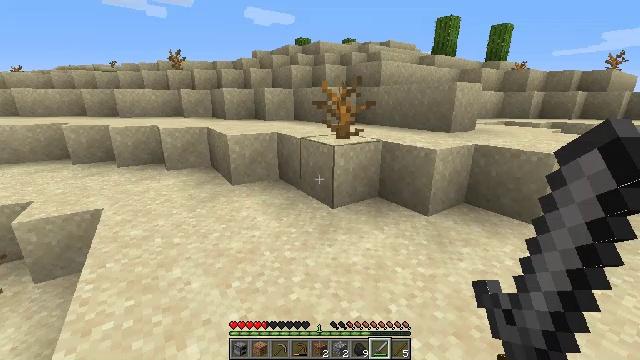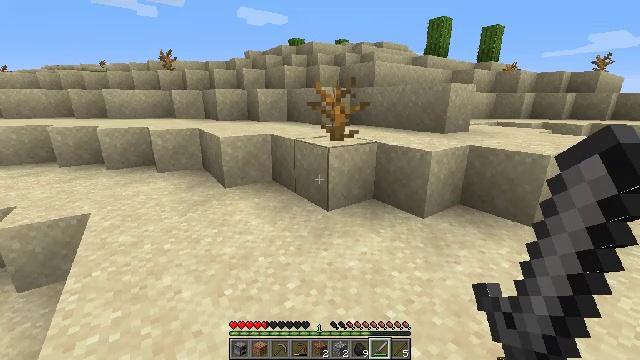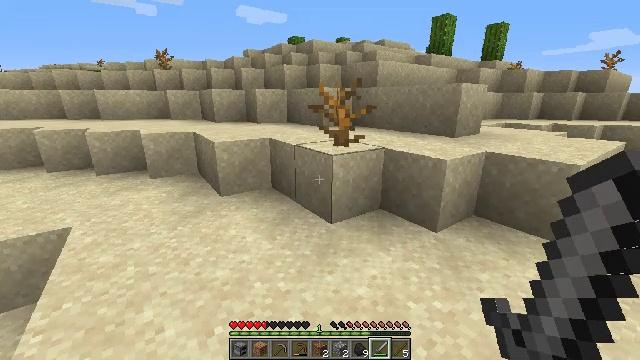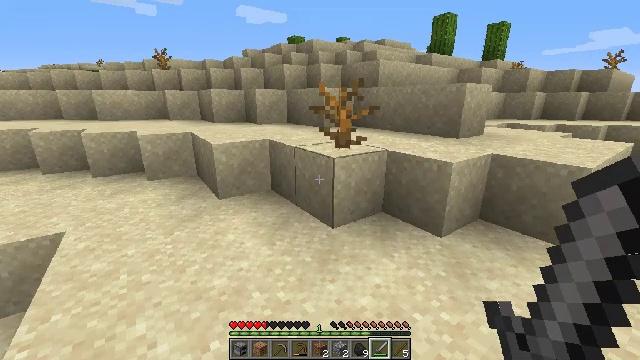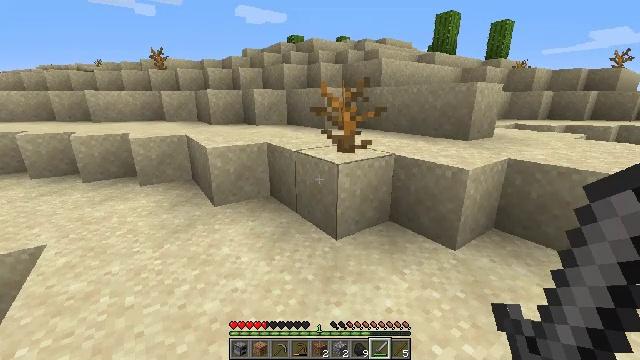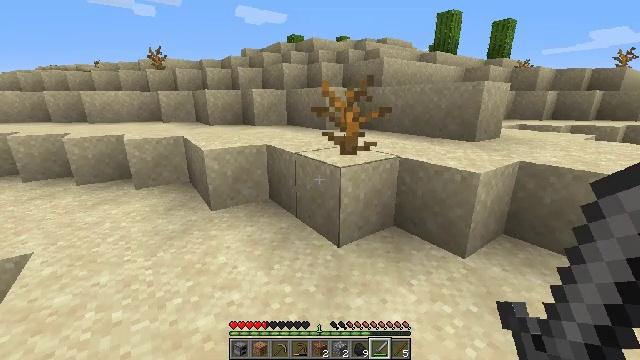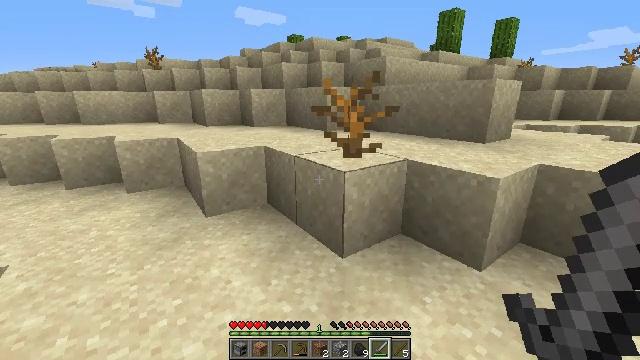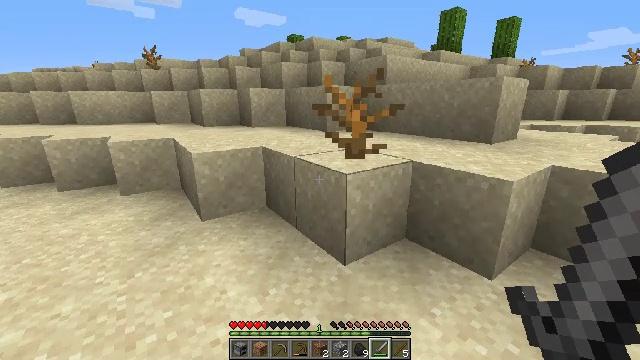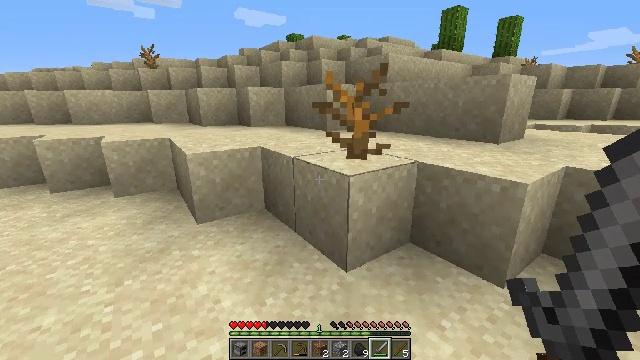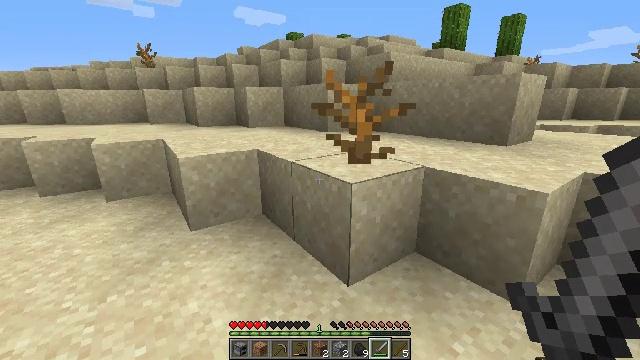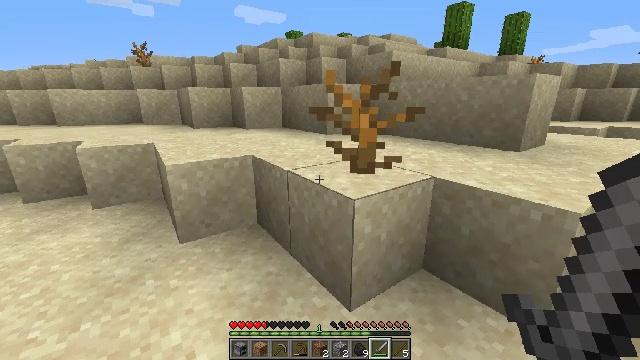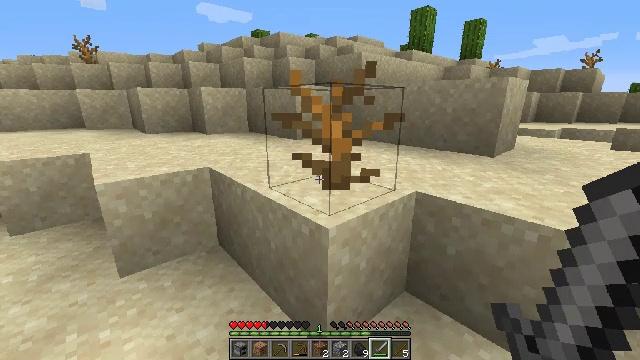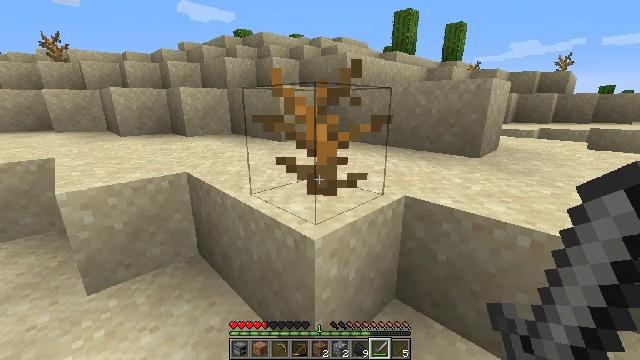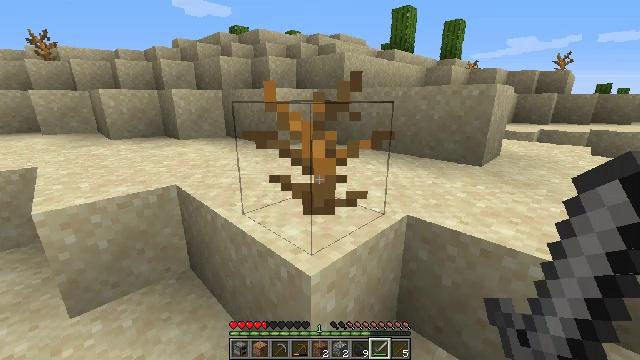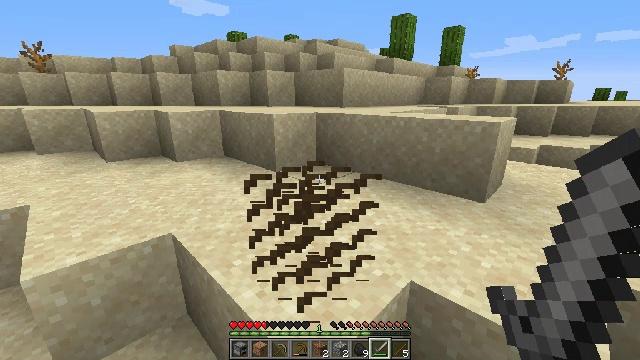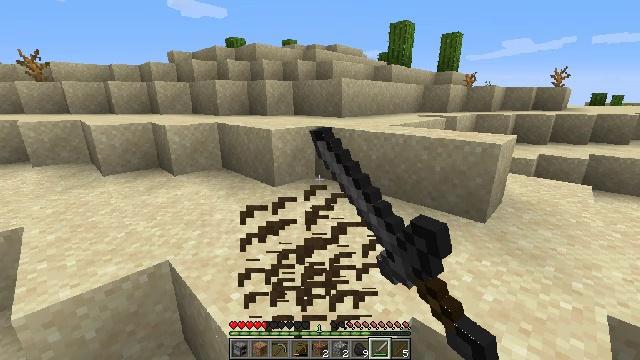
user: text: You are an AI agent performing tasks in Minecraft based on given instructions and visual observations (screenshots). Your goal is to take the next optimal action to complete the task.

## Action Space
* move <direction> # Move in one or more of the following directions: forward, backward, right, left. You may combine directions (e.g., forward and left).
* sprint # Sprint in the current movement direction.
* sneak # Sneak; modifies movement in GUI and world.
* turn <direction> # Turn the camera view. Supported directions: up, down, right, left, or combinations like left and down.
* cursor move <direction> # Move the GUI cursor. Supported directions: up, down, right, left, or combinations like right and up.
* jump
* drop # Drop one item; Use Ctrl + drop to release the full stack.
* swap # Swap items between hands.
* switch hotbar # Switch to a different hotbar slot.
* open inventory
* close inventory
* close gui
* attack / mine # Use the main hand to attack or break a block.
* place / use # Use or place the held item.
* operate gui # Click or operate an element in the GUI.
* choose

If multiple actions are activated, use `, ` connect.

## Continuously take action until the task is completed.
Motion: motion action
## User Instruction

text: Mine the dead bush in the desert.
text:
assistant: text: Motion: move forward, turn right
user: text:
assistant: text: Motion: move forward
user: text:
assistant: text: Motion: move forward
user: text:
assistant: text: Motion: move forward
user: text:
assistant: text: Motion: move forward
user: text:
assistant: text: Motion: move forward
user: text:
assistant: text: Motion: move forward
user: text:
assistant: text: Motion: move forward
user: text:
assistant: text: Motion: move forward
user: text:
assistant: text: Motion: move forward
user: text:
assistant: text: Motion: move forward, turn right
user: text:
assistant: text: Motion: move forward, turn right
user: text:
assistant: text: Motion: move forward, jump
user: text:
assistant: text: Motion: move forward, attack / mine, jump
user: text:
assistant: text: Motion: move forward, attack / mine, jump
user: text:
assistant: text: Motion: move forward, attack / mine, jump
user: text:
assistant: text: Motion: move forward, jump
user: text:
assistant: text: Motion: move forward, jump
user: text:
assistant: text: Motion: move forward, jump
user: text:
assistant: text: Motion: jump